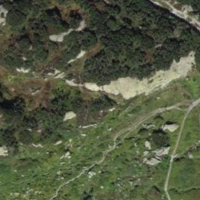
EUNIS habitat code: 26
Species observed at this site:
Astrantia minor
Vaccinium myrtillus
Rhododendron ferrugineum